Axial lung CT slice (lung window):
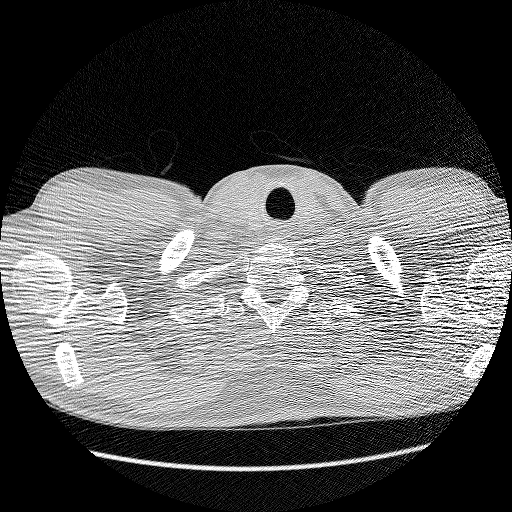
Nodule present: no